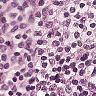
Metastatic tissue present: no